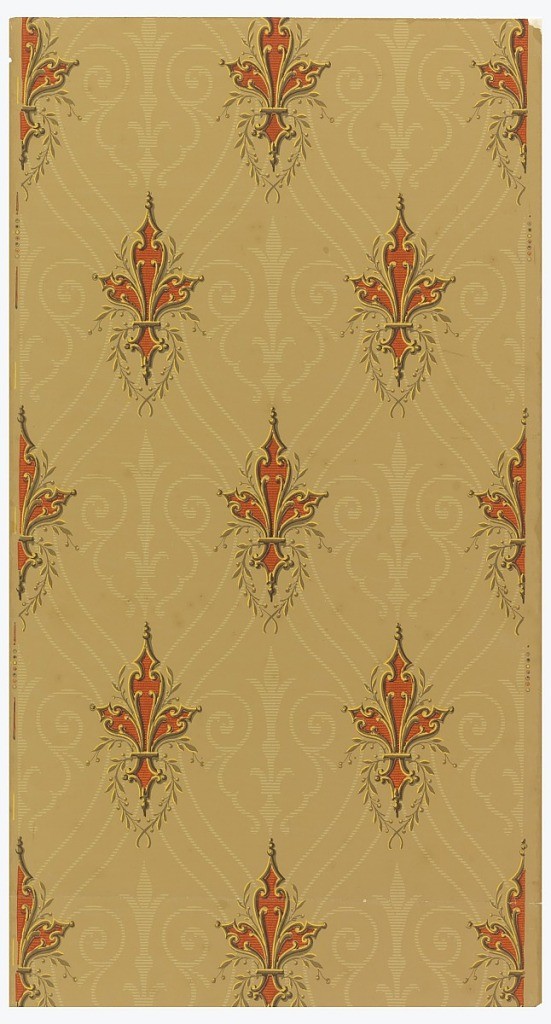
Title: Sidewall
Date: ca. 1850
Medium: Block-printed paper
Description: Drop repeating arrangement of stylized orange, yellow border fleur-de-lis slightly enframed with leafy tendrils. Floral and scroll forms in cream make a linear background pattern.